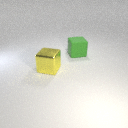
large green rubber cube behind large yellow metal cube